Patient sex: F
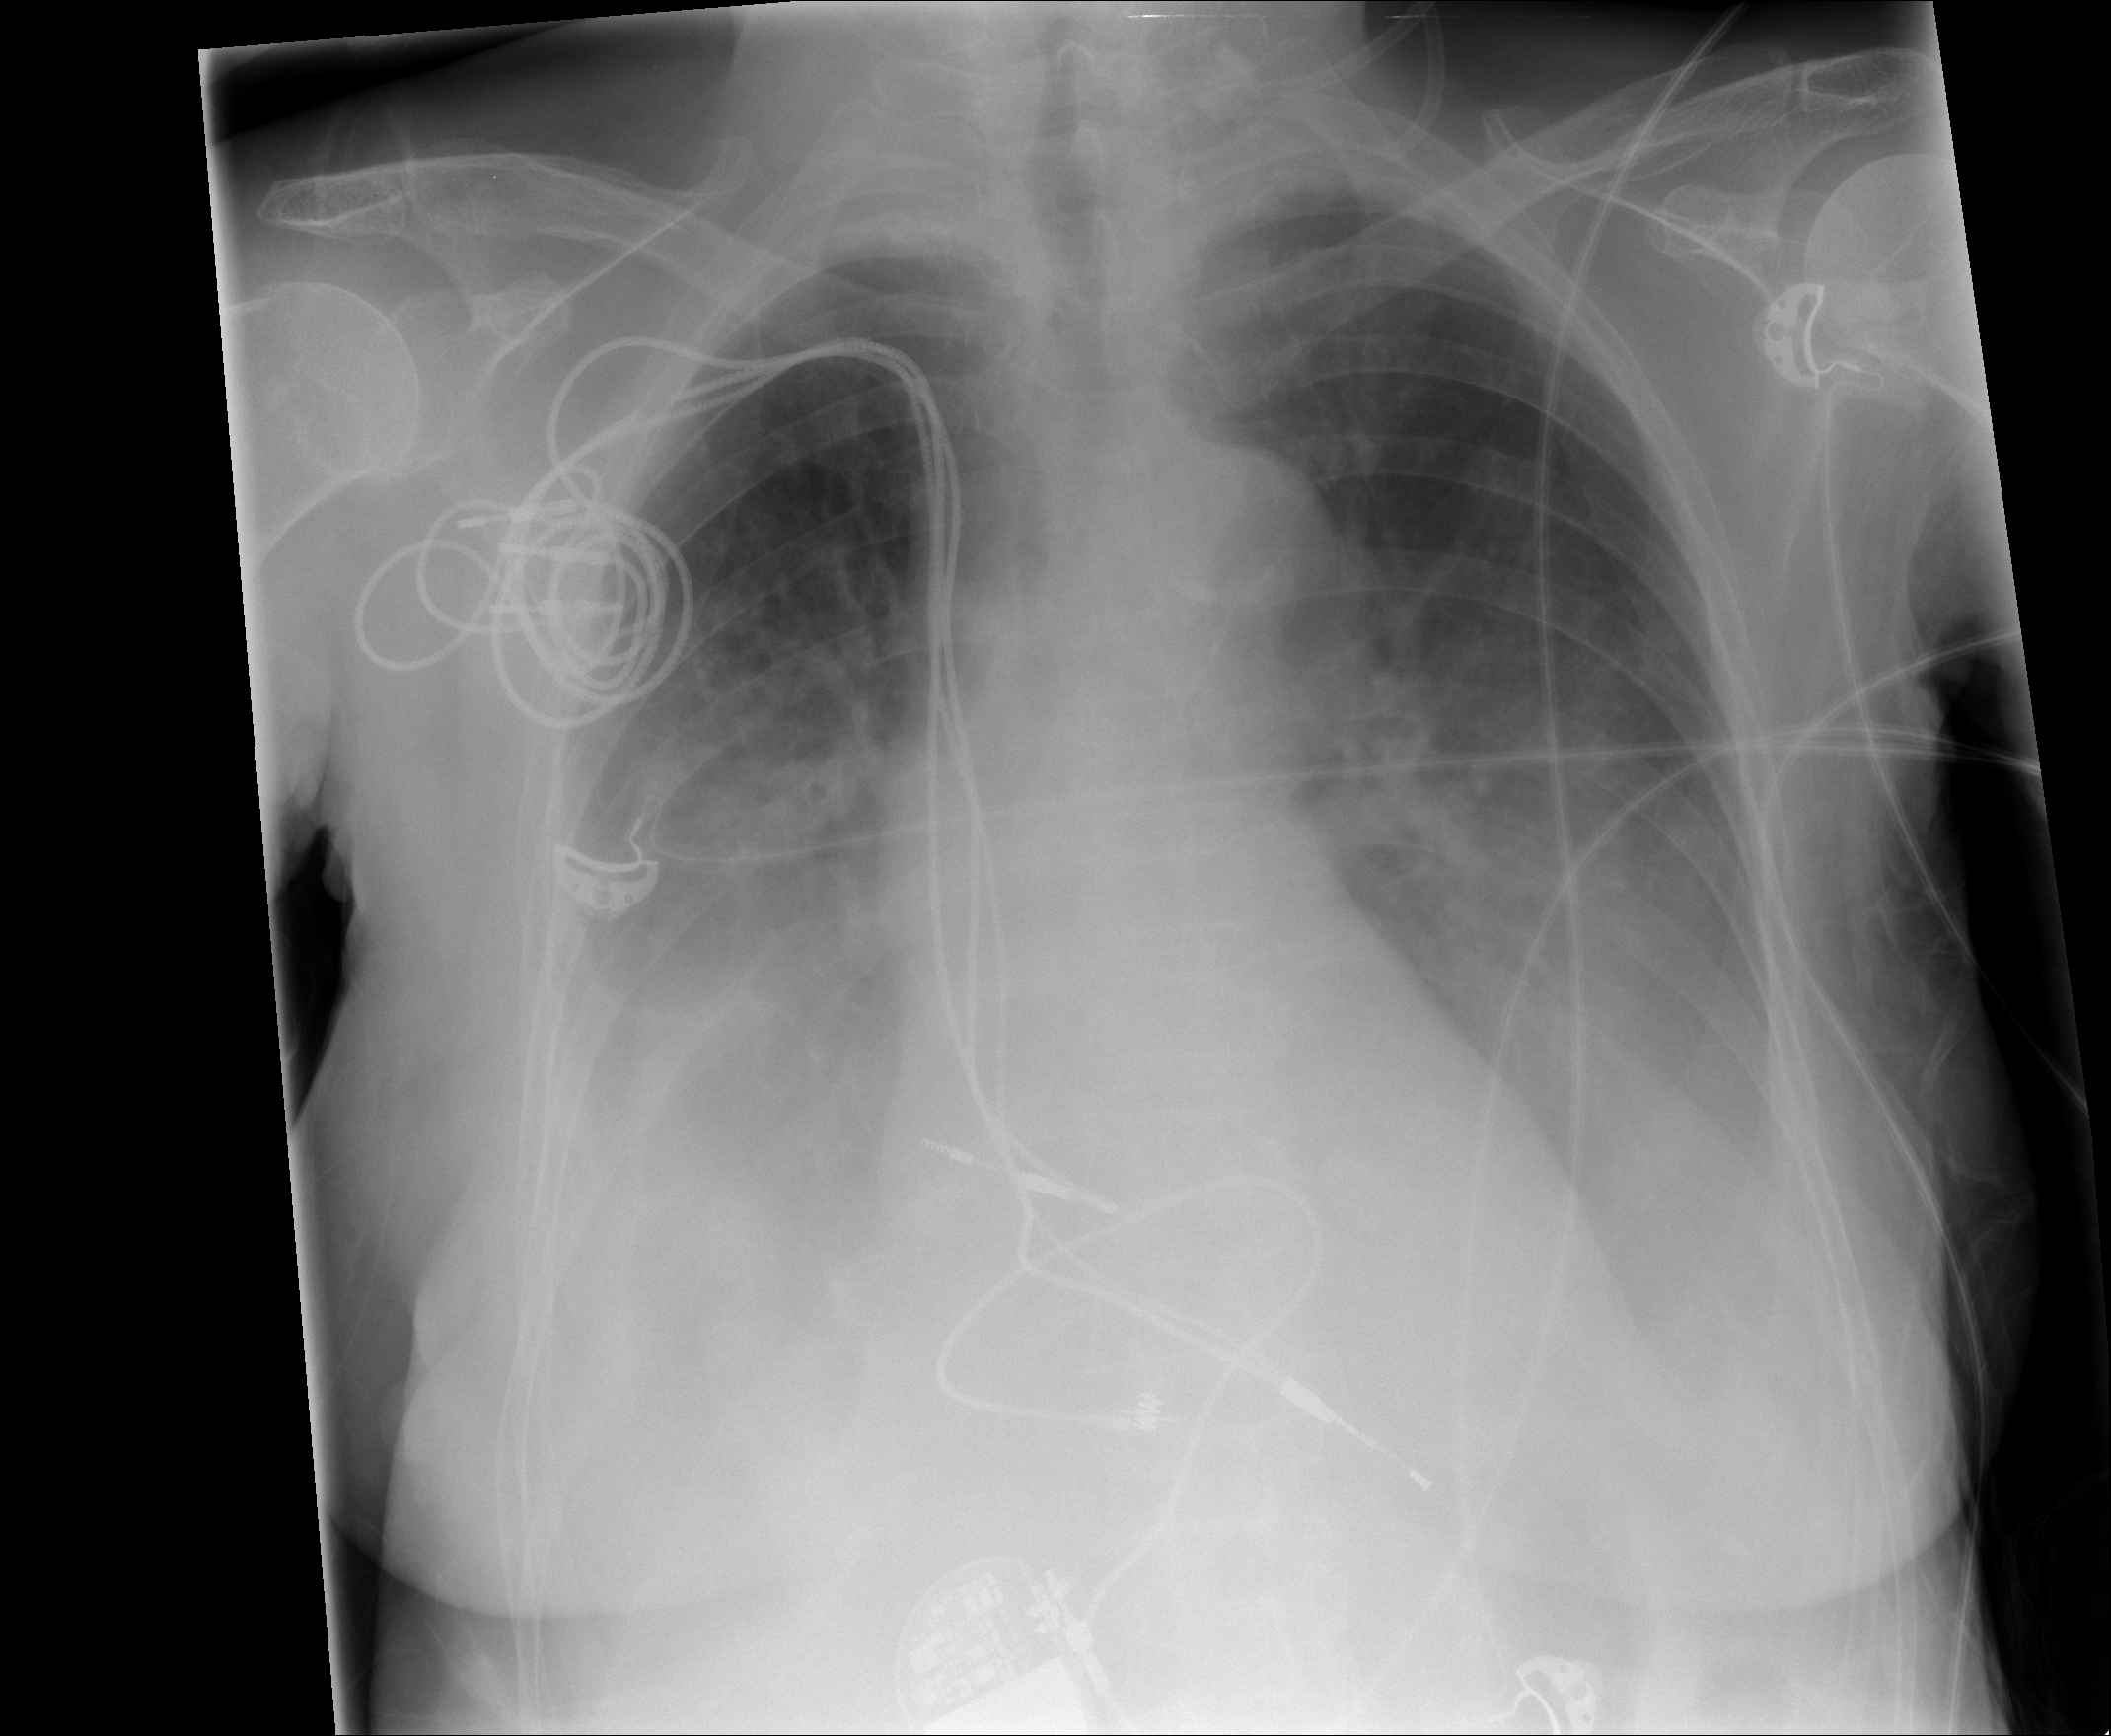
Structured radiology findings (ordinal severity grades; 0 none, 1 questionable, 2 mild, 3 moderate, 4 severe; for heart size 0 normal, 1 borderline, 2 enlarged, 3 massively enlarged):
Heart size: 0
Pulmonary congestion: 2
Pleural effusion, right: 3
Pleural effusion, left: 2
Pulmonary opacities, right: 0
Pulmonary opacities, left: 0
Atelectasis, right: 0
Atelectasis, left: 0